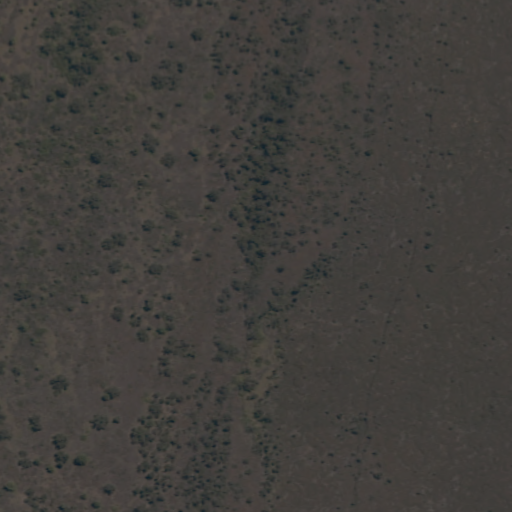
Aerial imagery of cliff(s) in Hawaii named Pu‘unāhāhā containing only unknown